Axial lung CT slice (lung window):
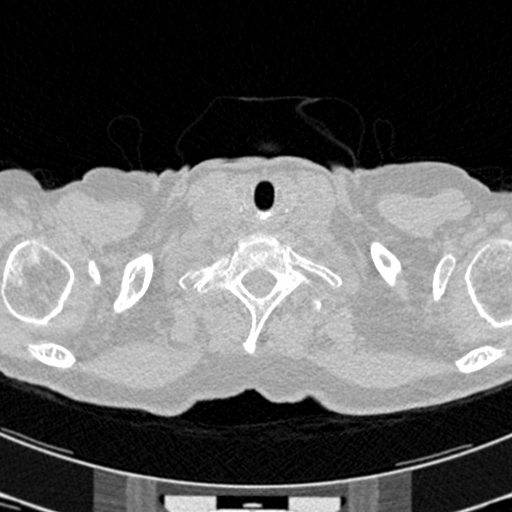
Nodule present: no